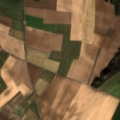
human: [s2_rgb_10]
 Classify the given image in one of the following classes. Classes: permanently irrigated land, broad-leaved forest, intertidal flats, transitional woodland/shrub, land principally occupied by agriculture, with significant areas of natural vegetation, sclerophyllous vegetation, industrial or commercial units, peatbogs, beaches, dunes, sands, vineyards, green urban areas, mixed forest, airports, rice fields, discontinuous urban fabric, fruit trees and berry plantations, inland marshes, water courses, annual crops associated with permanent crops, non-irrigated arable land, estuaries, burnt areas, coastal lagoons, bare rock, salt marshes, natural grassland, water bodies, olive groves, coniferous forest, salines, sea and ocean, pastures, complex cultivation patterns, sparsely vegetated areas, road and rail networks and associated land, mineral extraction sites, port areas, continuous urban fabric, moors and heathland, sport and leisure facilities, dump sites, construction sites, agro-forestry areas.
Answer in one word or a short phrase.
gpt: discontinuous urban fabric, non-irrigated arable land, complex cultivation patterns